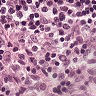
Metastatic tissue present: no